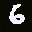
Label: 6